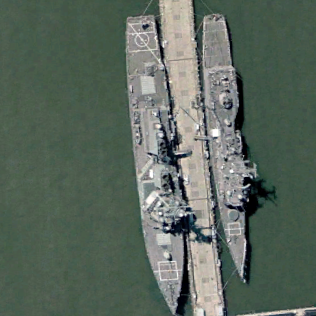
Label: destroyer